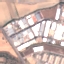
Land use / land cover: Industrial